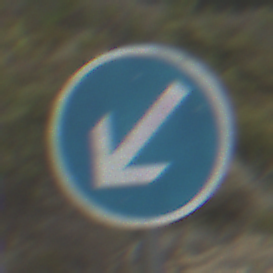
Verkehrszeichen: VorgeschriebeneVorbeifahrtLinks
Umgebung: Outdoor, Nature
Tageszeit: Midday
Wetter: Overcast
Licht: Natural
Jahreszeit: NotSpecified
Kontrast: LowContrast